六年级 · 算术

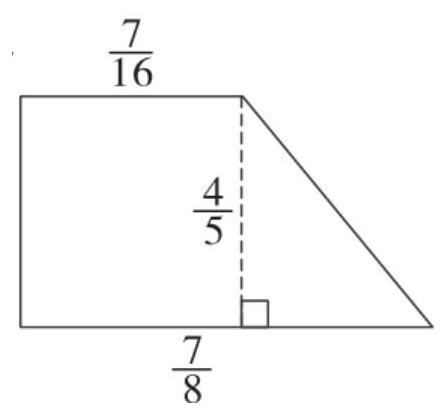
答案: $\frac{1}{2} 	imes \frac{5}{4} 	imes \frac{5}{8}=\frac{25}{64}\left(\mathrm{~m}^{2}ight)$
解析: ：分析：（1）由点 $\mathrm{A}$ 在抛物线上, 将 $\mathrm{A}$ 点坐标代入, 求出参数 $\mathrm{P}$, 求解即可 (2) 由于 $F(8,0)$ 是 $\triangle A B C$ 的重心, 则重心与焦点重合, 由重心坐标公式可求 $M$ 是 $B C$ 的中点。

(3) 由于线段 $\mathrm{BC}$ 的中点 $\mathrm{M}$ 不在 $x$ 轴上, 所以 $\mathrm{BC}$ 所在的直线不垂直于 $x$ 轴. 设 $\mathrm{BC}$ 所在直线的方程为: $y+4=k(x-11)(k \neq 0)$, 解出 $k$ 即可。